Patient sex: F
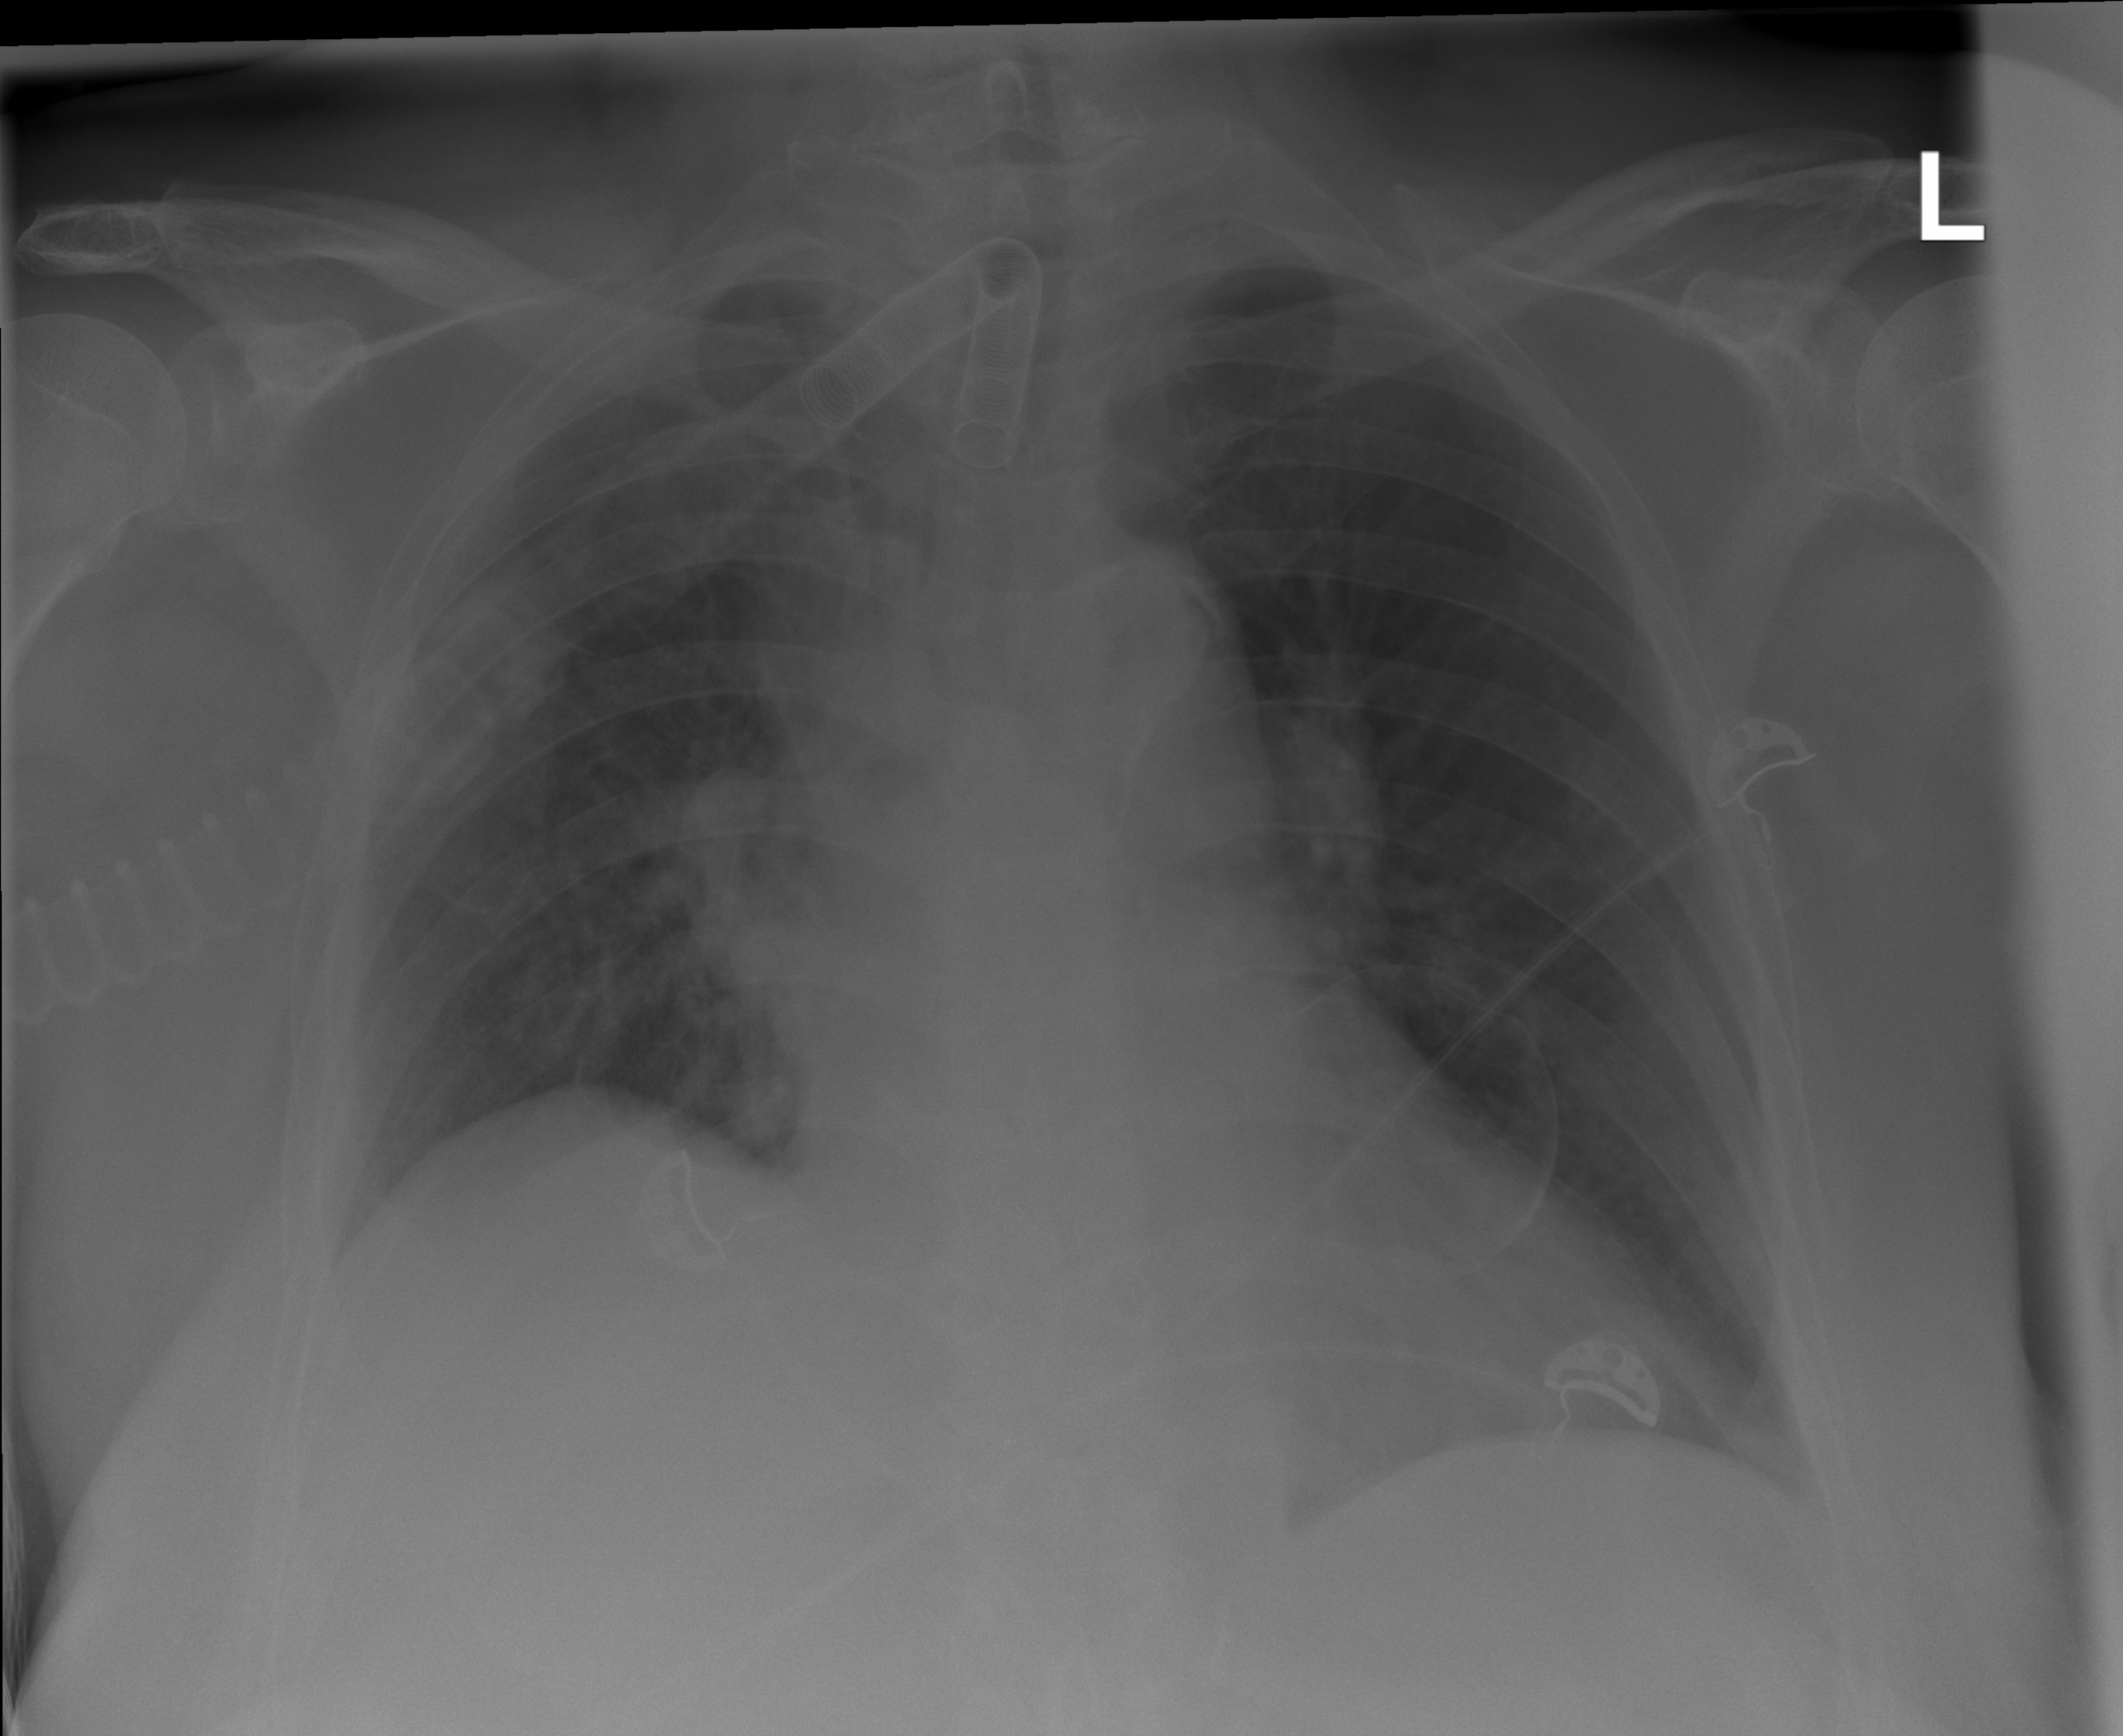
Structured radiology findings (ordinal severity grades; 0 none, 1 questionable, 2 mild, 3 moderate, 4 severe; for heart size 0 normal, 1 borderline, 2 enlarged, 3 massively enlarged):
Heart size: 0
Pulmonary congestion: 0
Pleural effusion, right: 0
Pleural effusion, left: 0
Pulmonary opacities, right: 0
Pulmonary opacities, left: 0
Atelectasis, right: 2
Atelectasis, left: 0